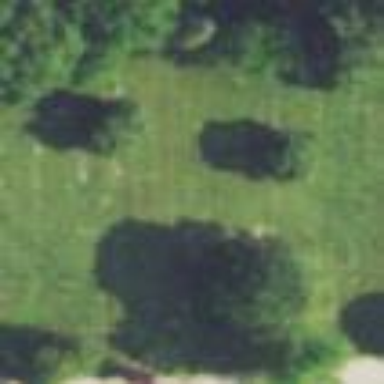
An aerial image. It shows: Cemetery.